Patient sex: M
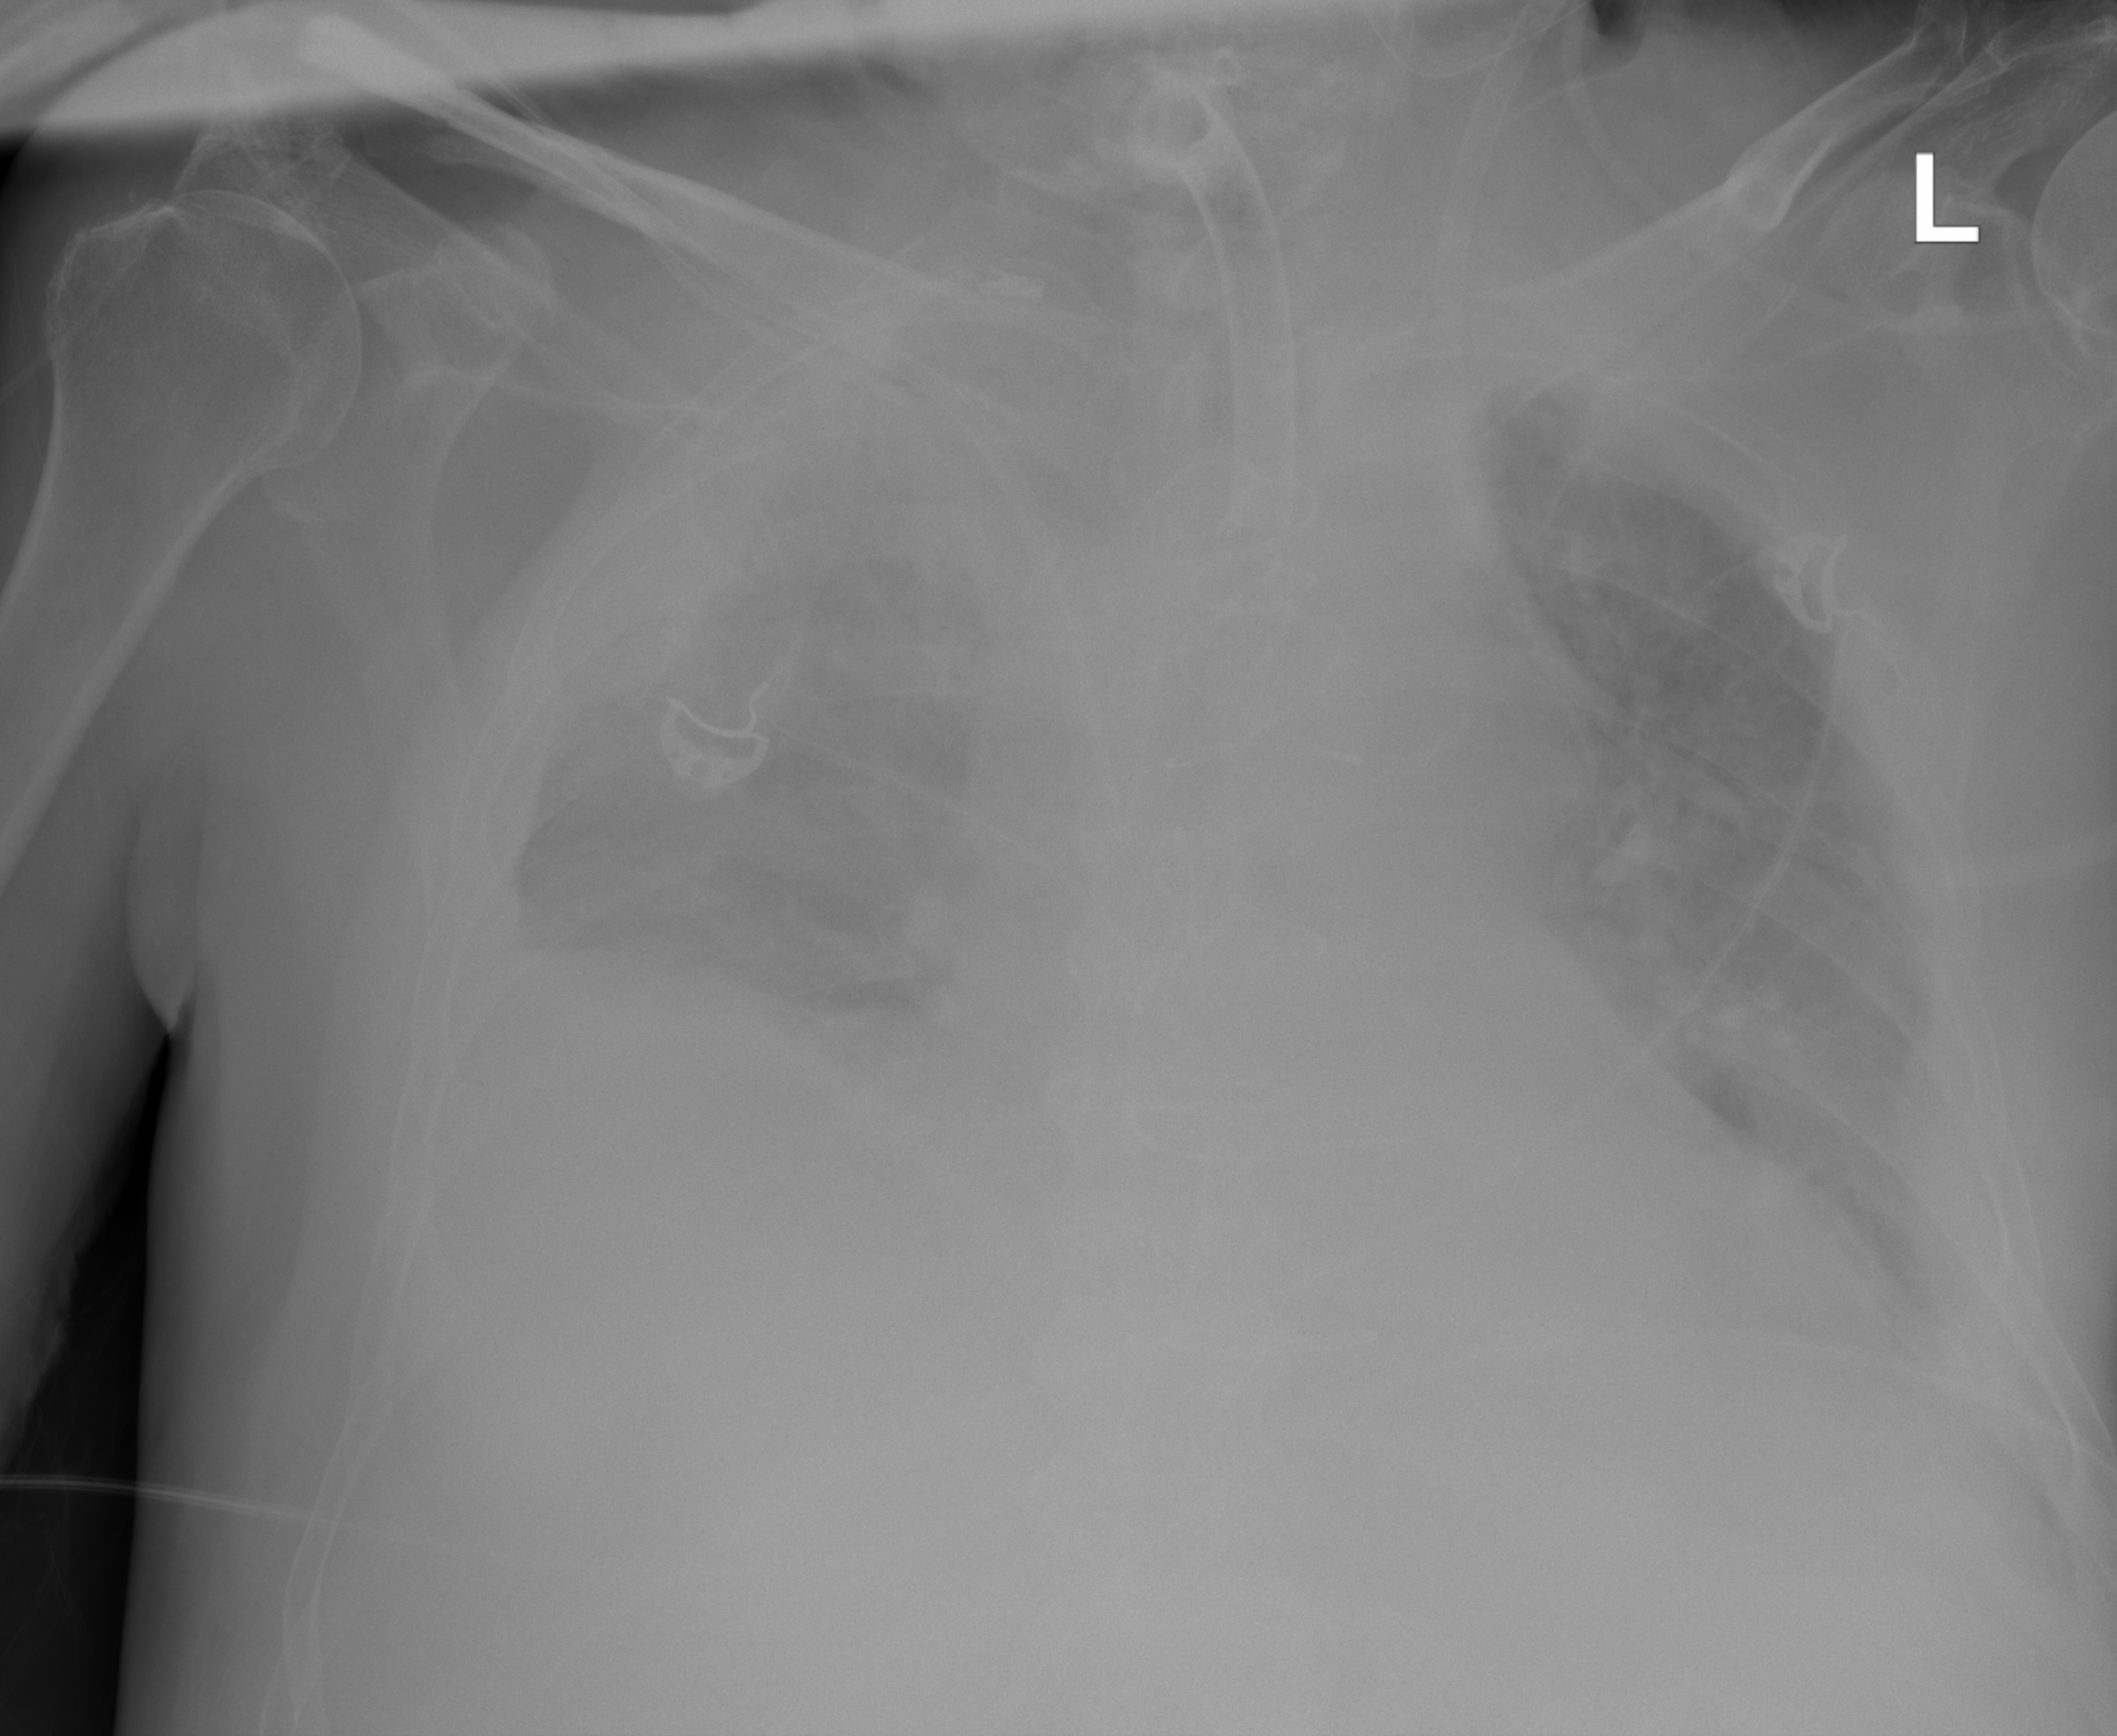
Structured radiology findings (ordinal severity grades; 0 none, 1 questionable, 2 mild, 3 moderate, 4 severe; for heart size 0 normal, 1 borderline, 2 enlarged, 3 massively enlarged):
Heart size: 2
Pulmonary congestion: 1
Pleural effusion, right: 3
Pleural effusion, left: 2
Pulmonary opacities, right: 2
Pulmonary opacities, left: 2
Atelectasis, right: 3
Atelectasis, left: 2